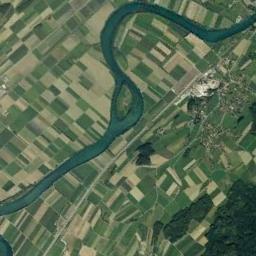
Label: river